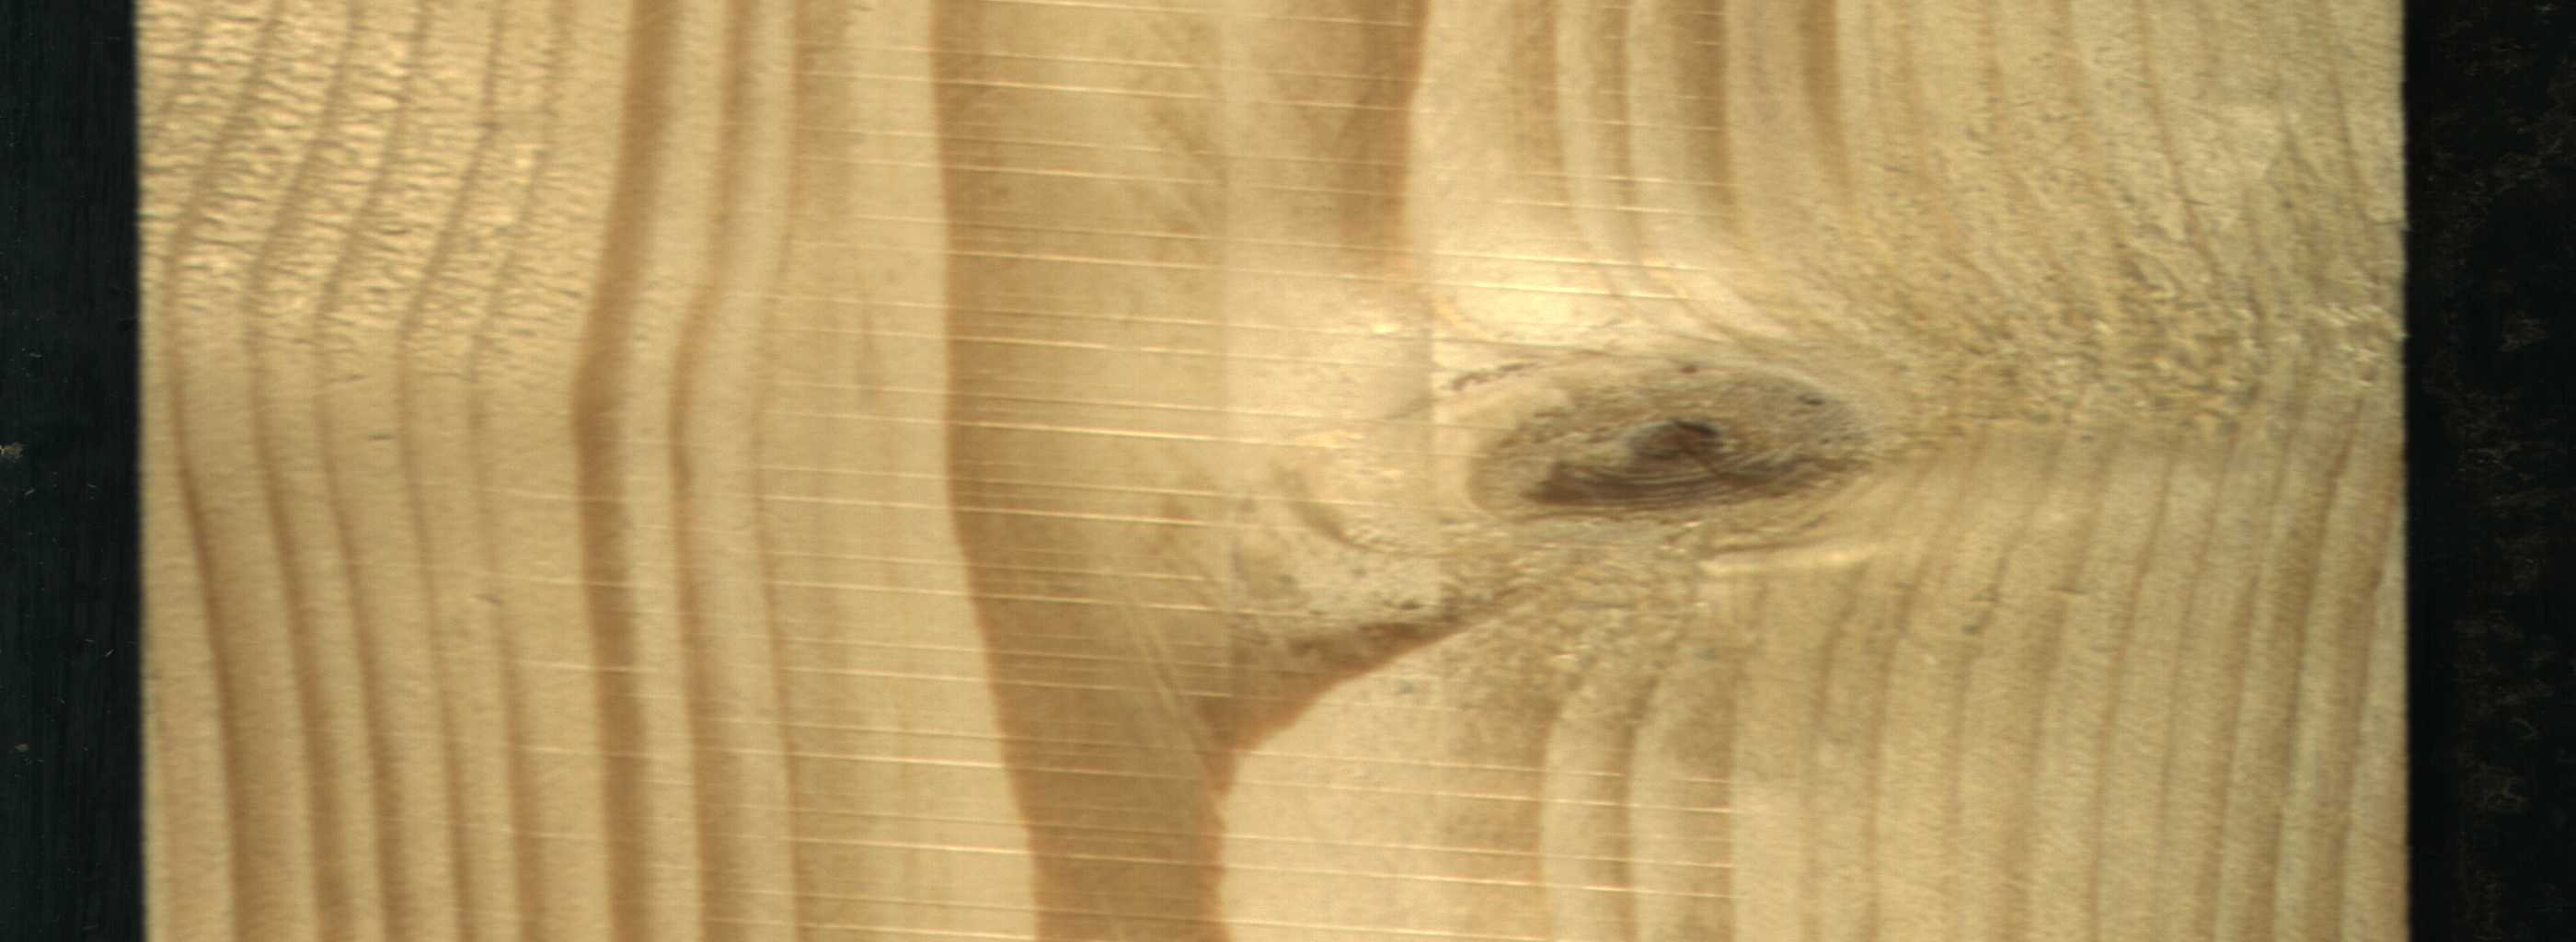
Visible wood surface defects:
Live_Knot